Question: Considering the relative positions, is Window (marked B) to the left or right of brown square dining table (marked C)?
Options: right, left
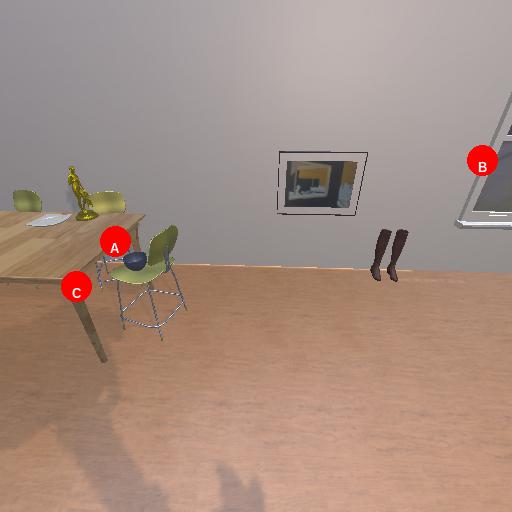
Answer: right